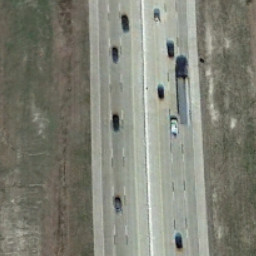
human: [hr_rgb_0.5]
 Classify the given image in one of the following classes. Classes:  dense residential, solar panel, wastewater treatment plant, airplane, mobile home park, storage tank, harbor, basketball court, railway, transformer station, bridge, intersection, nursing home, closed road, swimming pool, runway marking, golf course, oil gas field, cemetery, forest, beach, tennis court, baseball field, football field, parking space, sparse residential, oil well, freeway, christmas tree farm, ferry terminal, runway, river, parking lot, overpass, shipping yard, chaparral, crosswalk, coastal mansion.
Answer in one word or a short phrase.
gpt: freeway